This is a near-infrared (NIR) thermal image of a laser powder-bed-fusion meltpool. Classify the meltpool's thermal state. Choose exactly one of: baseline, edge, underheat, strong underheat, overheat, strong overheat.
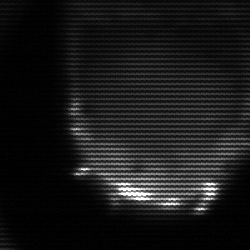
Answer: edge